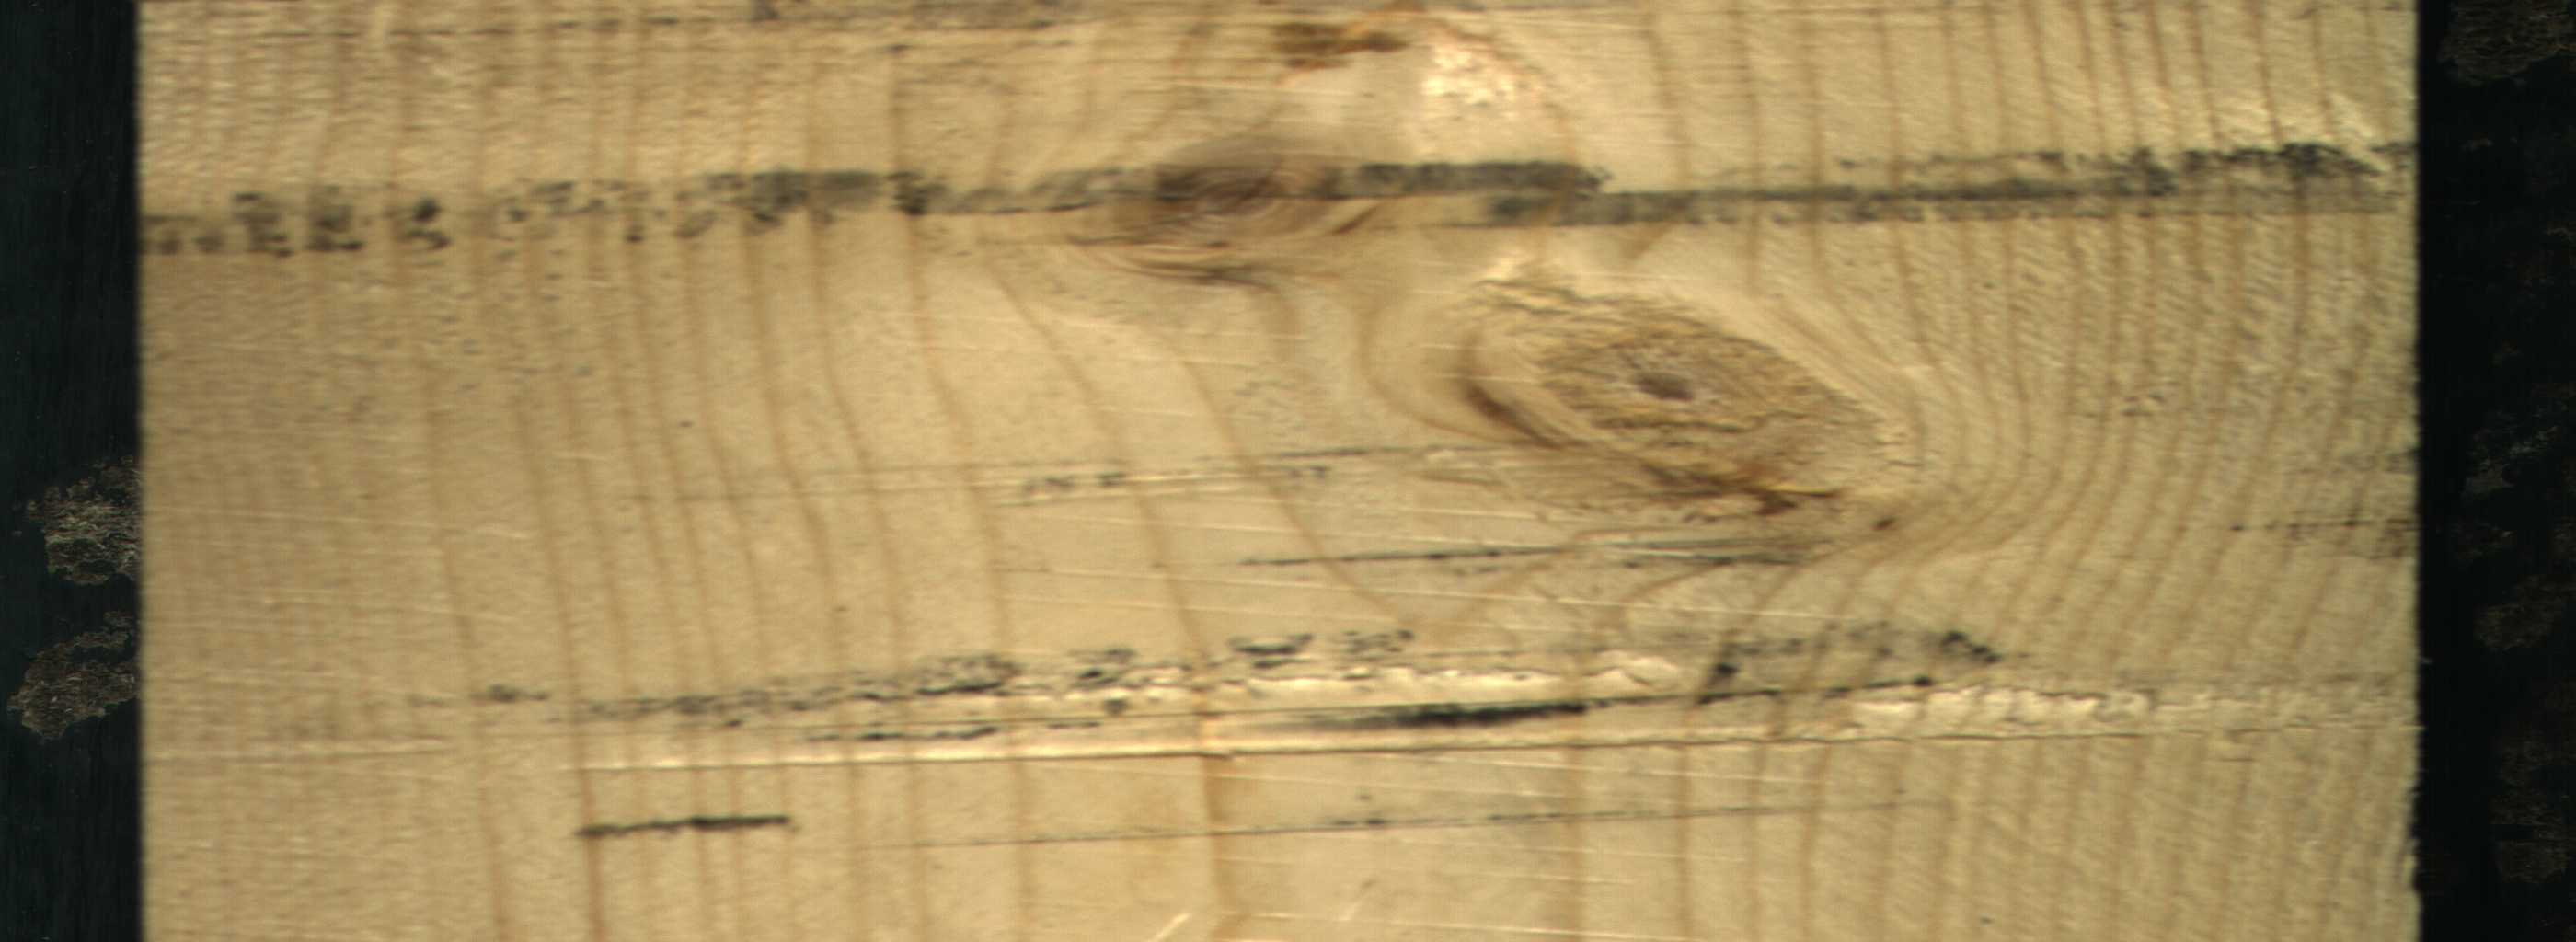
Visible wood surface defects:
knot_with_crack
Live_Knot
Live_Knot